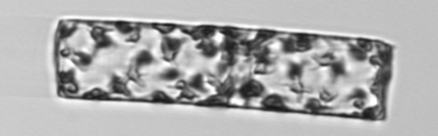
Label: Guinardia_flaccida